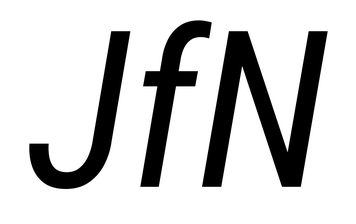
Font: Roboto-Italic_Condensed_Italic